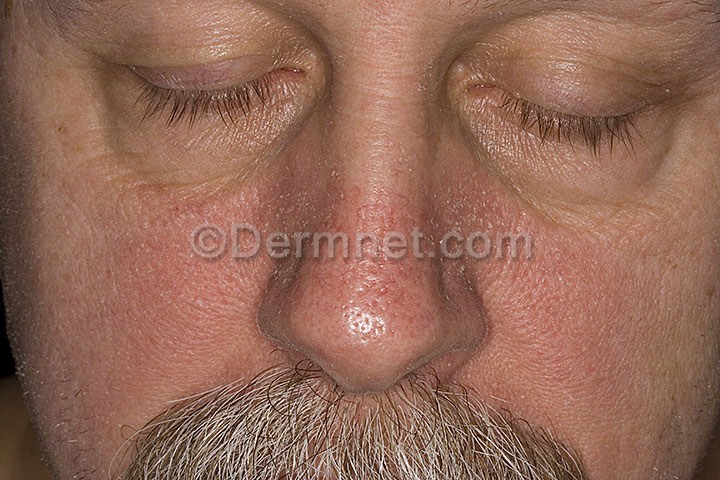
Disease: Psoriasis pictures Lichen Planus and related diseases